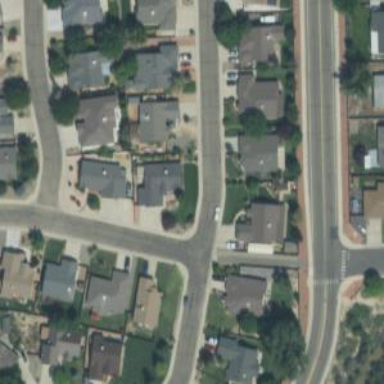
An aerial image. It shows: Residential road with separate asphalt sidewalk.